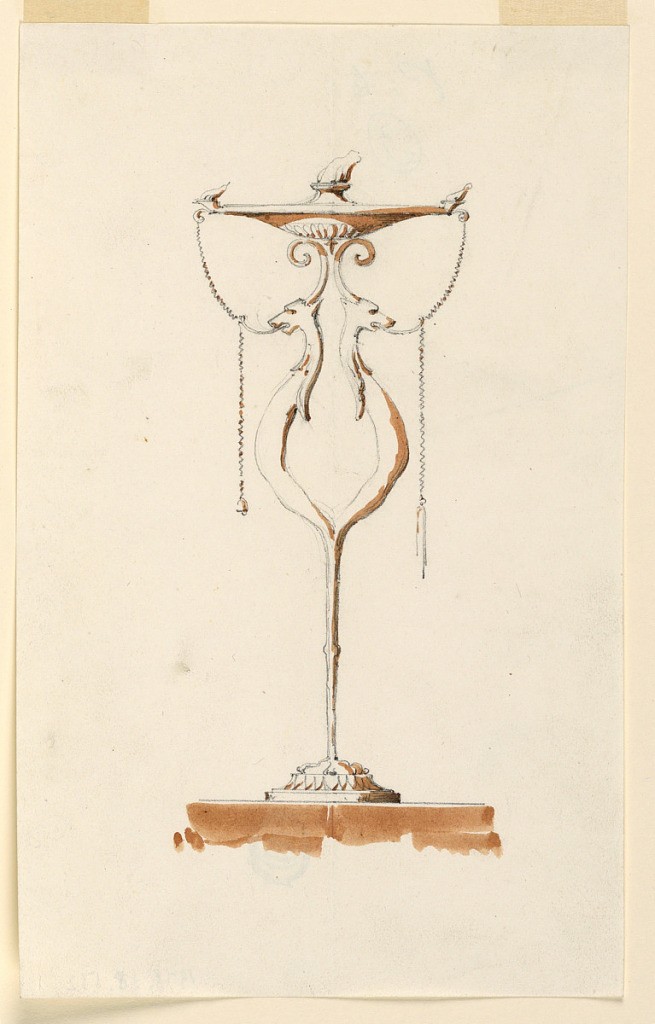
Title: Design for an Oil Lamp
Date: early 19th century
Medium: Black crayon, brush and red-brown watercolor on paper
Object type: Drawing
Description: Vertical rectangle. Lower part of lamp support has the general shape of a stork's leg, dividing in the middle into two fantastic half-figures of animals with one scroll horn supporting the round bowl, with a bigger central, and two smaller lateral spouts, burning. From spirals at top hang chains, supported by the protruding tongues of the animals, supporting the tools.